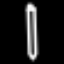
Label: pencil